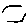
Label: hexagon